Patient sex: F
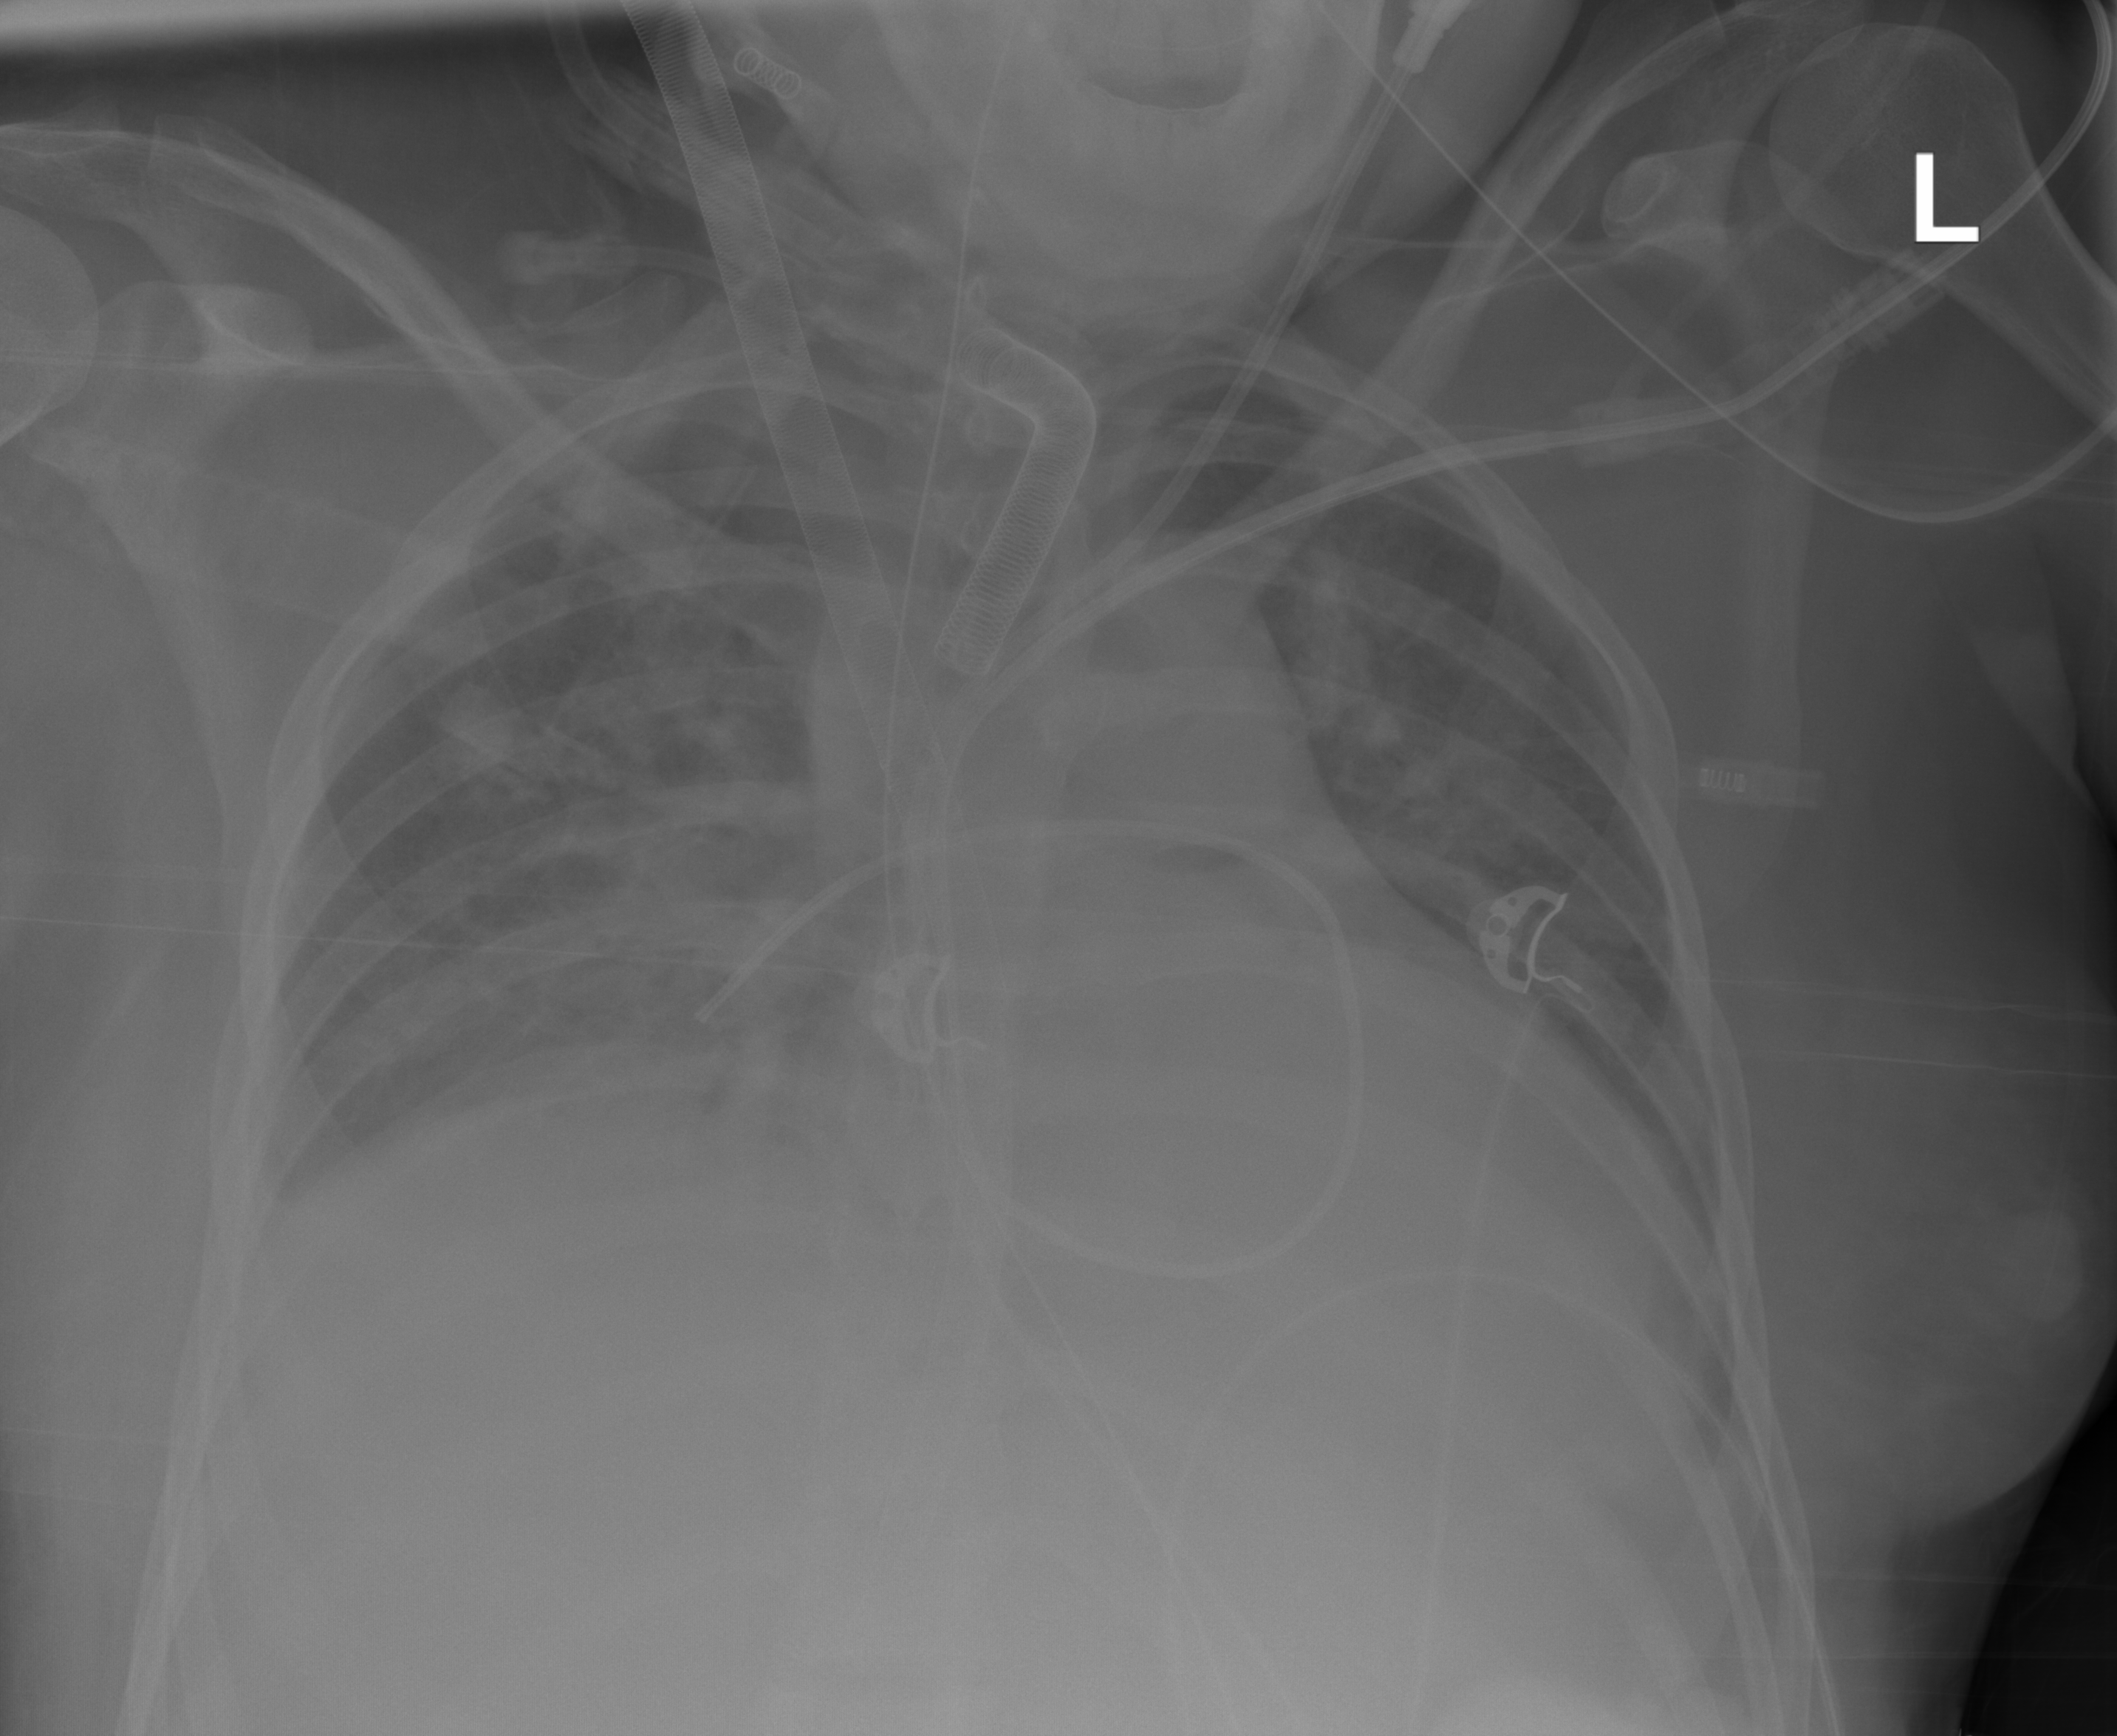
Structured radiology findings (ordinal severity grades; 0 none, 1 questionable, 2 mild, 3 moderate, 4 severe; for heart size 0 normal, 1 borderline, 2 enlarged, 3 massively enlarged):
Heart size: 1
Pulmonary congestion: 2
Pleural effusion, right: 2
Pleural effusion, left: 2
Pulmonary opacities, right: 2
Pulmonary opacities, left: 2
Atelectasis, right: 2
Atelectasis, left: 2